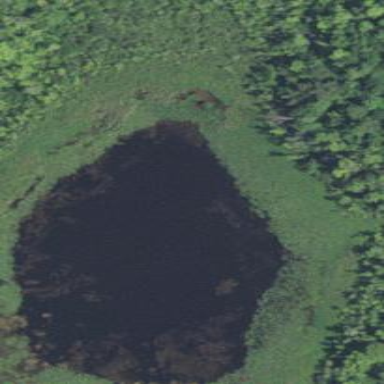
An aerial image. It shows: Pond with natural water.